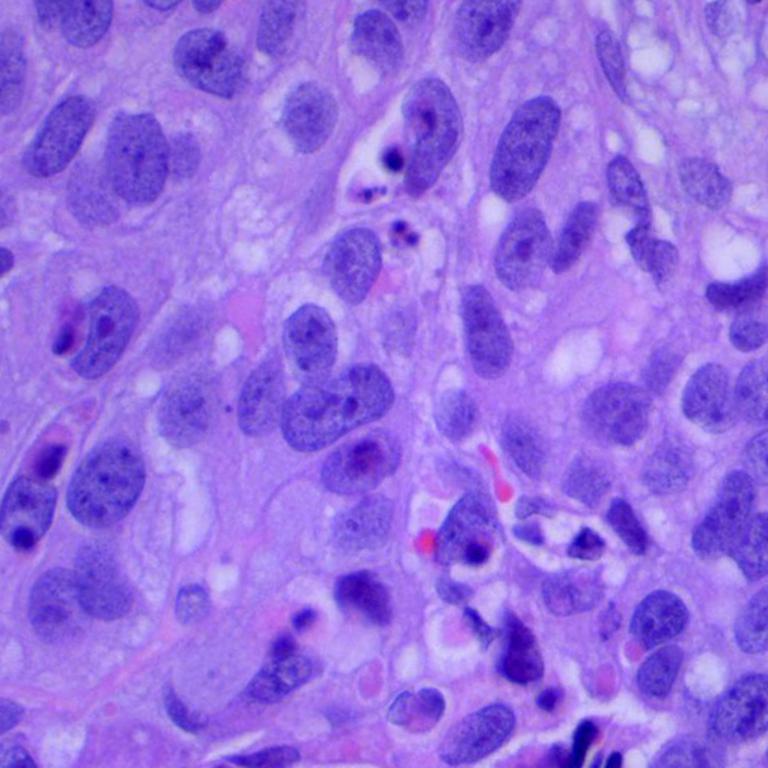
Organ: lung
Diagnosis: squamous carcinomas